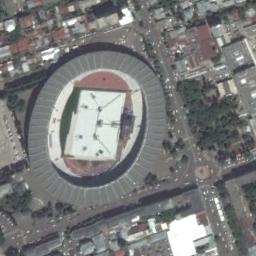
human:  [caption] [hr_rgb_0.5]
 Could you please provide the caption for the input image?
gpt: The stadium is next to some buildings and trees .

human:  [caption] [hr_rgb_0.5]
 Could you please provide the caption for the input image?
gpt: The circular stadium is enclosed in the middle of the residential area .

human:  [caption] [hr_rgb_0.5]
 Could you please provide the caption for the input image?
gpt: This stadium has a white podium and a blue runway .

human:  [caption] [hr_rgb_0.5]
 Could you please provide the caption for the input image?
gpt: There are many buildings of different shapes and sizes next to the stadium .

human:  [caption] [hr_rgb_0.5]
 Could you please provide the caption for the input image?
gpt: There are some buildings and green trees near the stadium .